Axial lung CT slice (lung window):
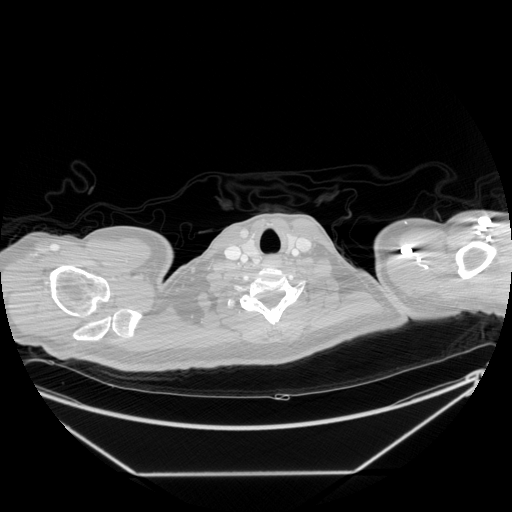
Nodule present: no